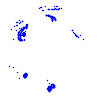
Particle: kaon